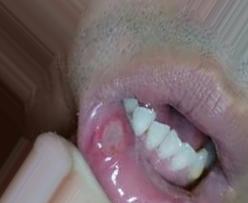
Condition: Mouth Ulcer